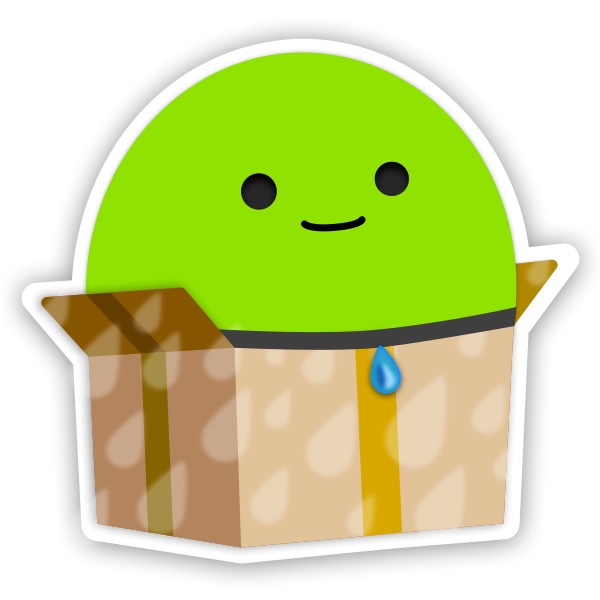
Label: green